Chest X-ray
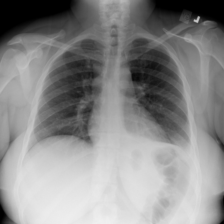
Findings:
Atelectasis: positive
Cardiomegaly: negative
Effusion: negative
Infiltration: negative
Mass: negative
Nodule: negative
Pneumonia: negative
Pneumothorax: negative
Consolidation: positive
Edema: negative
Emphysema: negative
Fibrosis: negative
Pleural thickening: negative
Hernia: negative